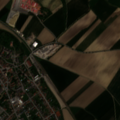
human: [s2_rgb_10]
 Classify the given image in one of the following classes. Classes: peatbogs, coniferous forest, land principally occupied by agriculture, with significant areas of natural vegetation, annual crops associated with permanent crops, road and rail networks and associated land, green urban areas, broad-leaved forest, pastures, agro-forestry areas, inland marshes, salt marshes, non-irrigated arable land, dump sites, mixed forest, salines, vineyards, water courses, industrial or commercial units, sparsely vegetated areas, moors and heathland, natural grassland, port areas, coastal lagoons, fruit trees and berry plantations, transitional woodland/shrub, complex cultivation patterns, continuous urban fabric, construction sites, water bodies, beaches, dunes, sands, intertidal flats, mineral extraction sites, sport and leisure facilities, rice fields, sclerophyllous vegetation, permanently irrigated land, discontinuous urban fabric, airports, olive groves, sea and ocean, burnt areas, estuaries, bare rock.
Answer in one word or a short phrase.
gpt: discontinuous urban fabric, mineral extraction sites, non-irrigated arable land, vineyards